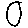
Label: circle